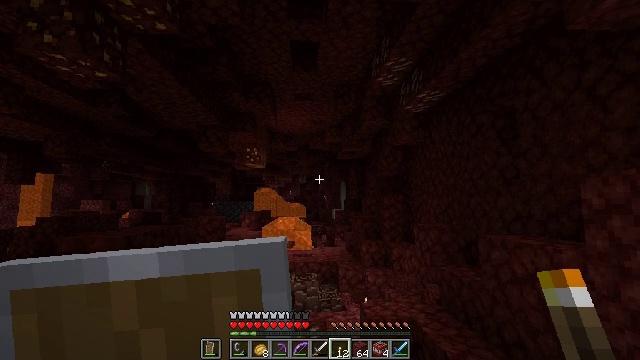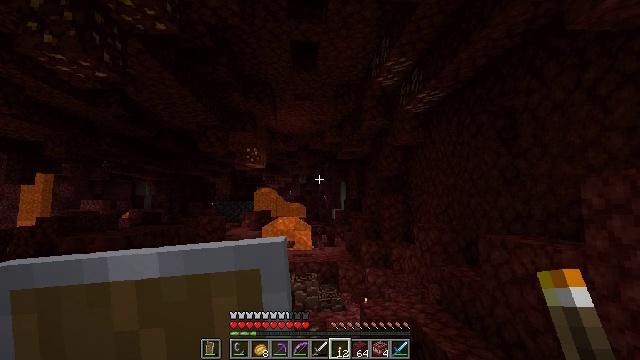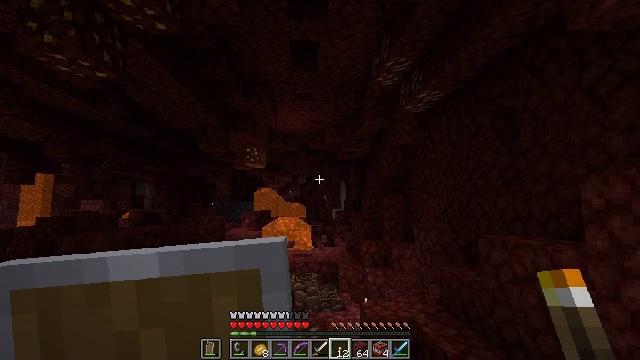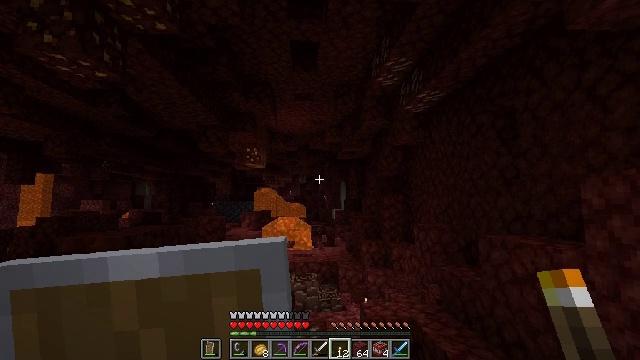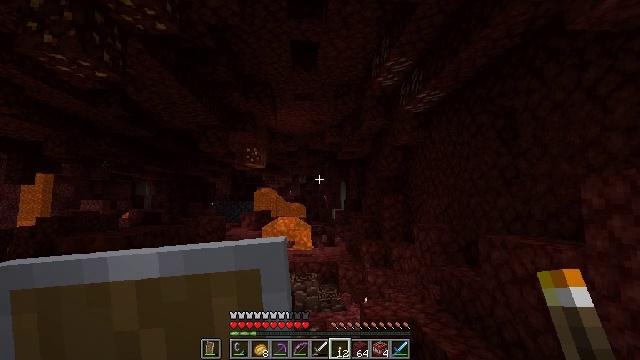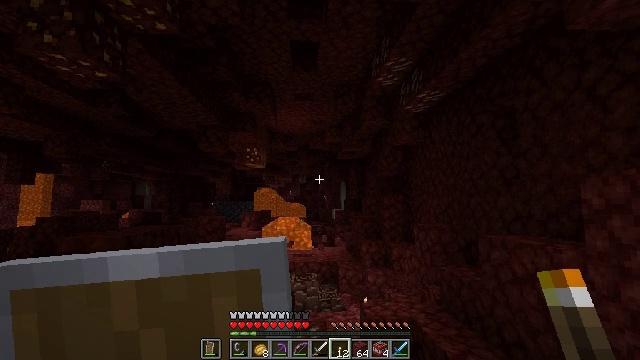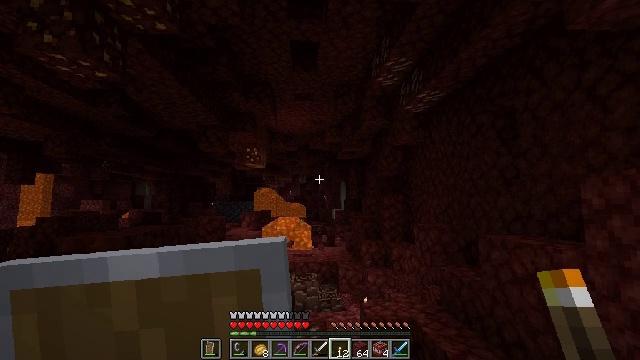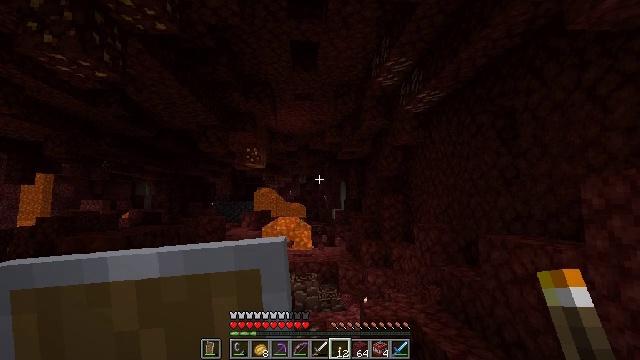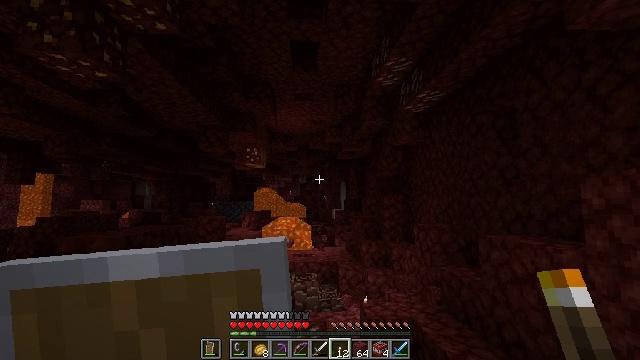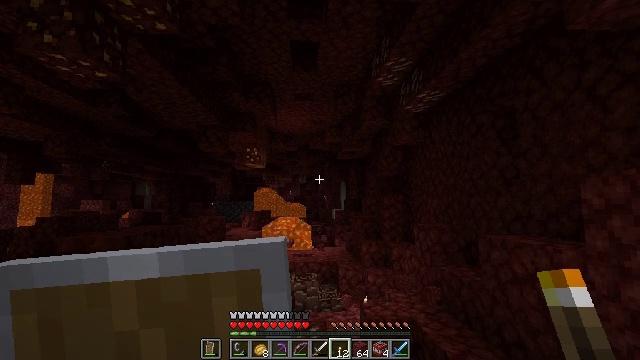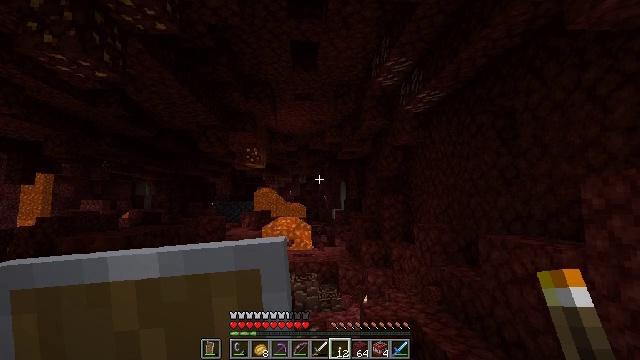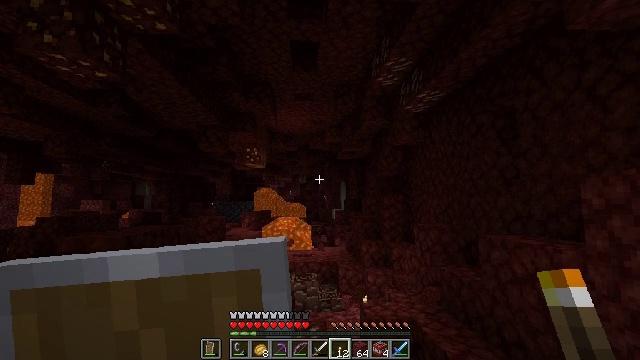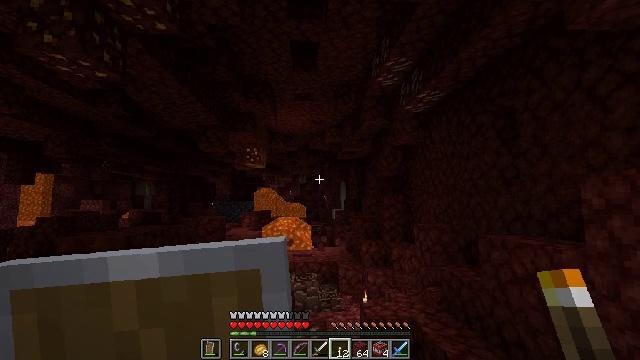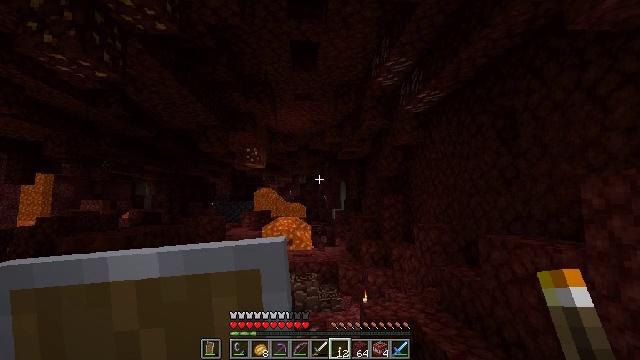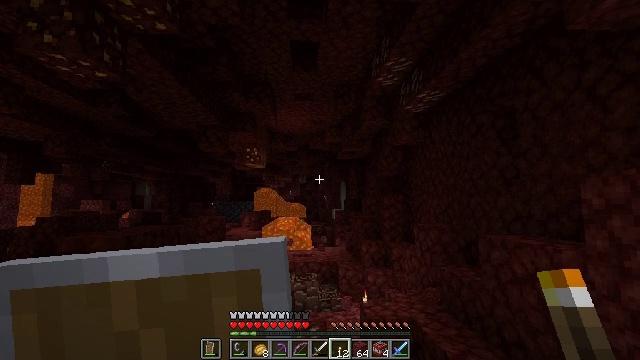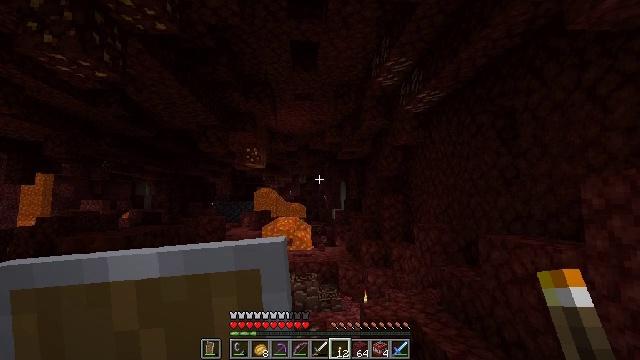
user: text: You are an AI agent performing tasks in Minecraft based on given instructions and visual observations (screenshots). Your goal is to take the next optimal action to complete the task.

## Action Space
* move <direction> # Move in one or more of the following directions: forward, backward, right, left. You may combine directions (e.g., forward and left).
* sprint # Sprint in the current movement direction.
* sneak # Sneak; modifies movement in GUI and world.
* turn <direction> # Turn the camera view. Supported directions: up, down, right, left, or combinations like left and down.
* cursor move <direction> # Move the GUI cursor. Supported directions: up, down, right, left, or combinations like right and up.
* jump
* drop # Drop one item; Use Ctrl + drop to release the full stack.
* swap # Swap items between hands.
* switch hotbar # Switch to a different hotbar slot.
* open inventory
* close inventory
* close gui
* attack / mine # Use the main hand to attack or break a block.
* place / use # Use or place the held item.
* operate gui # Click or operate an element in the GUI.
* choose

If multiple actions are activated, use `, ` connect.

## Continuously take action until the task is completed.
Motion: motion action
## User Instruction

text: Mine the ancient debris in the Nether.
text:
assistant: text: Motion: no_op
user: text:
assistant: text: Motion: no_op
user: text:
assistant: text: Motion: no_op
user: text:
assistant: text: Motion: no_op
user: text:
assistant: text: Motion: no_op
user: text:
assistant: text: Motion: no_op
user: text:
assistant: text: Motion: no_op
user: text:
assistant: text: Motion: no_op
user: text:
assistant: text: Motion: no_op
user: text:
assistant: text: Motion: no_op
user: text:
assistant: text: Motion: no_op
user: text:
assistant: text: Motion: no_op
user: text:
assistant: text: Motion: no_op
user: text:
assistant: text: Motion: no_op
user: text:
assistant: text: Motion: no_op
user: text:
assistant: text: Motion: no_op
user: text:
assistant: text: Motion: no_op
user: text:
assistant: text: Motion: no_op
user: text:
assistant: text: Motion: no_op
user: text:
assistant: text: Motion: no_op
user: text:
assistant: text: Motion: no_op
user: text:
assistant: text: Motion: no_op
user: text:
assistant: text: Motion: no_op
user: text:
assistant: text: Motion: no_op
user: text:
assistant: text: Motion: no_op
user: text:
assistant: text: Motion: no_op
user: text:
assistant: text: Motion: no_op
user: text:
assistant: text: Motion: no_op
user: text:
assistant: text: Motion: no_op
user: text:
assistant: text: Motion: no_op